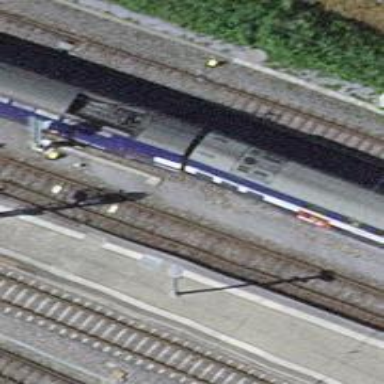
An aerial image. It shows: Railway track with electrified contact lines. This is siding track.